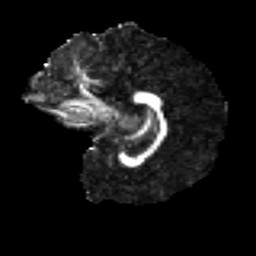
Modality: FA
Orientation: sagittal
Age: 26
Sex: female
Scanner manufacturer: ge
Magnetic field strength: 3 T
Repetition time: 7.8 s
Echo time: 0.0606 s